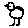
Label: bird